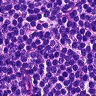
Metastatic tissue present: no